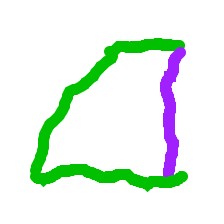
Shape: trapezoid